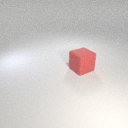
large red rubber cube